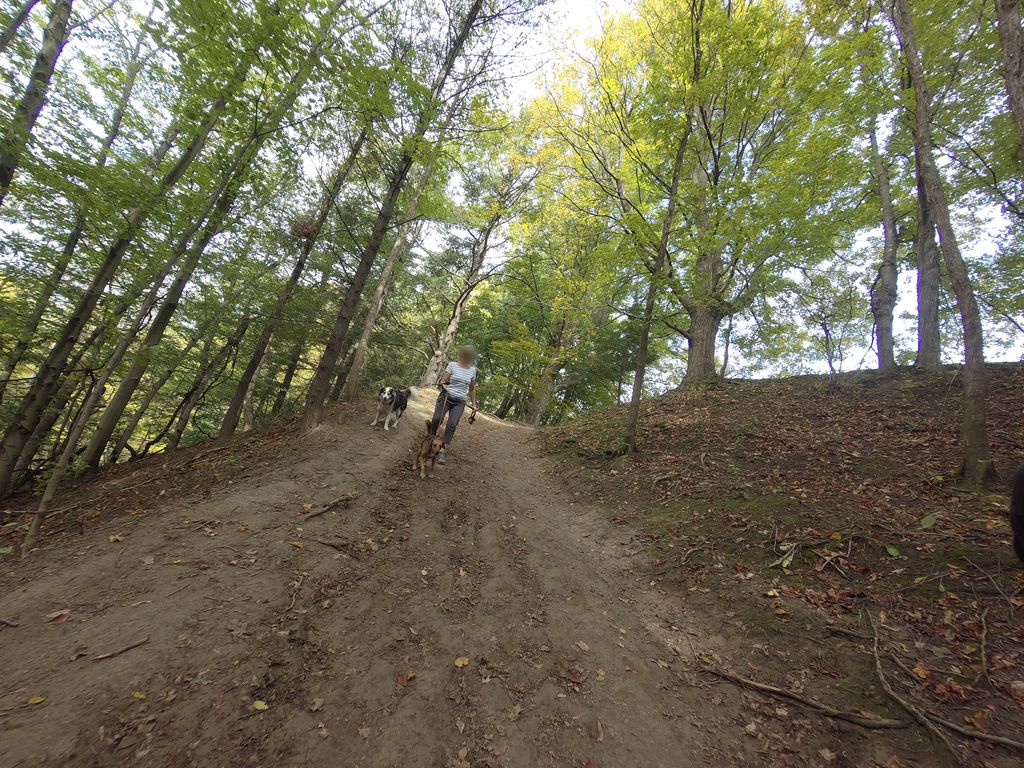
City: hamilton